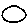
Label: moon